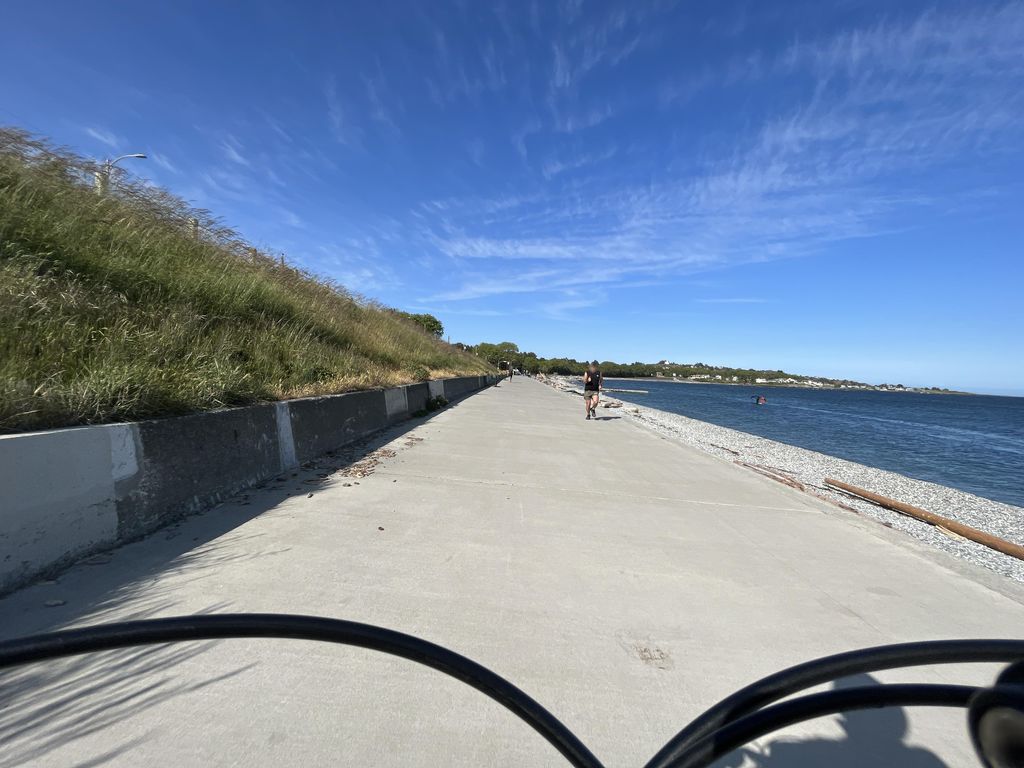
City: victoria